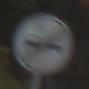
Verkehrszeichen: EndeUeberholverbot
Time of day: Midday
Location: Outdoor (Nature)
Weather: PartlyCloudy
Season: NotSpecified
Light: Natural